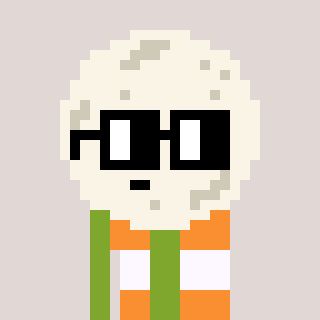
a pixel art character with square black glasses, a moon-shaped head and a slimegreen-colored body on a warm background